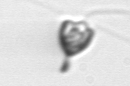
Label: Pyramimonas_longicauda